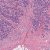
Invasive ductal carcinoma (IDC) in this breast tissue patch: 1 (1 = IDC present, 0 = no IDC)